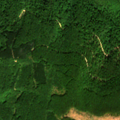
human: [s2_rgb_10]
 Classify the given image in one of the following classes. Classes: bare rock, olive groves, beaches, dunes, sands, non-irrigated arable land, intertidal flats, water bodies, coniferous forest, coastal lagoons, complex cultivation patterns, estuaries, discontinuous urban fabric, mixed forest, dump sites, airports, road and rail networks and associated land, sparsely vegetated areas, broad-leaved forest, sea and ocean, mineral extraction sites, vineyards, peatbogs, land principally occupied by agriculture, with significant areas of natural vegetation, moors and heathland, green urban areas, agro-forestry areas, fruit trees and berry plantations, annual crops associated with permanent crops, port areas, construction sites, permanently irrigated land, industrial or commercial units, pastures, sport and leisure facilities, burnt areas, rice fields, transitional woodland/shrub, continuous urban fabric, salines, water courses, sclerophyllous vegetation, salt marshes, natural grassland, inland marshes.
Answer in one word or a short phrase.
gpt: broad-leaved forest, natural grassland